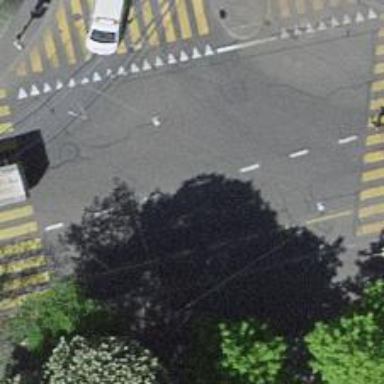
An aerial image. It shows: Road with traffic signals.